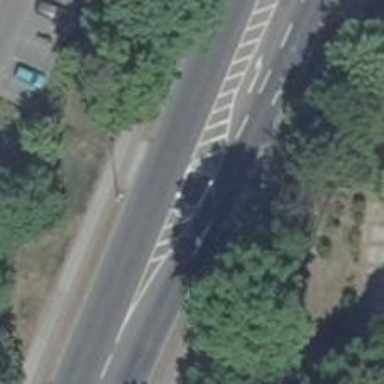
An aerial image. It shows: Uncontrolled road crossing with pedestrian island.